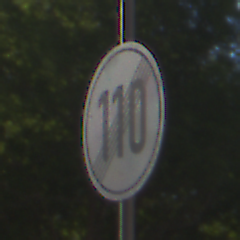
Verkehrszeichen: EndeGeschwindigkeit110
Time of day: MorningAfternoon
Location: Outdoor (Suburban)
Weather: PartlyCloudy
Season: NotSpecified
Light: Natural